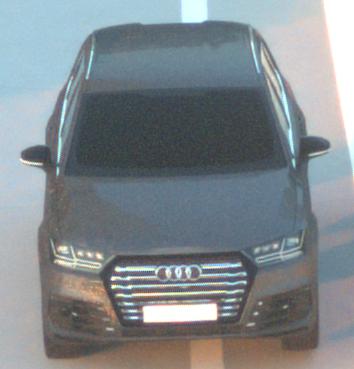
Make: Audi
Model: SQ7
Detailed model: -
Model produced from: 2016
Model produced until: 2018
Doors: 5
Color: gray
Road condition: dry road
Daytime: sunrise or sunset
Contrast: medium contrast